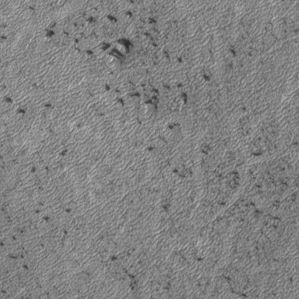
Label: frost